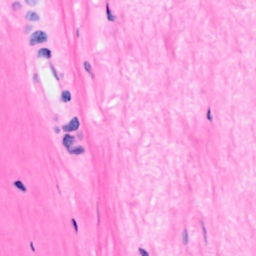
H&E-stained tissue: Breast